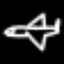
Label: airplane